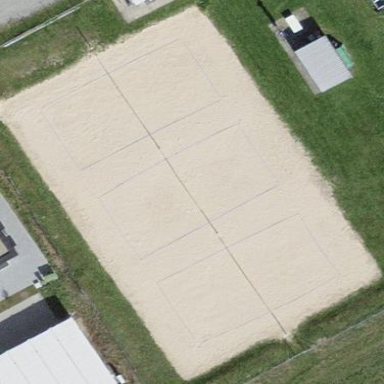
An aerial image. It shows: Sandy pitch designated for beach volleyball.